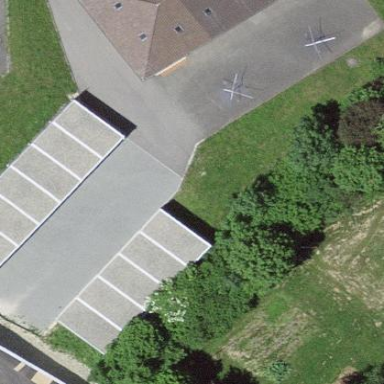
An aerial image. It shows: Garage building.